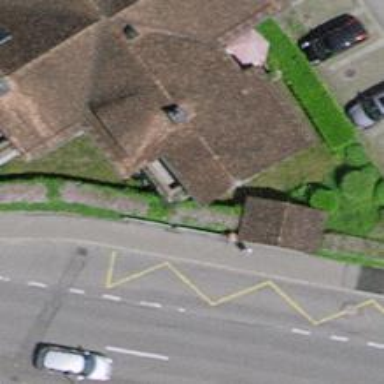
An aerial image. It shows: Bus stop with shelter. It is platform for public transport.